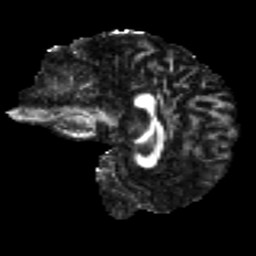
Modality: FA
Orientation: sagittal
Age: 49
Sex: male
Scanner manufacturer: ge
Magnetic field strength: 3 T
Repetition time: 7.8 s
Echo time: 0.0607 s